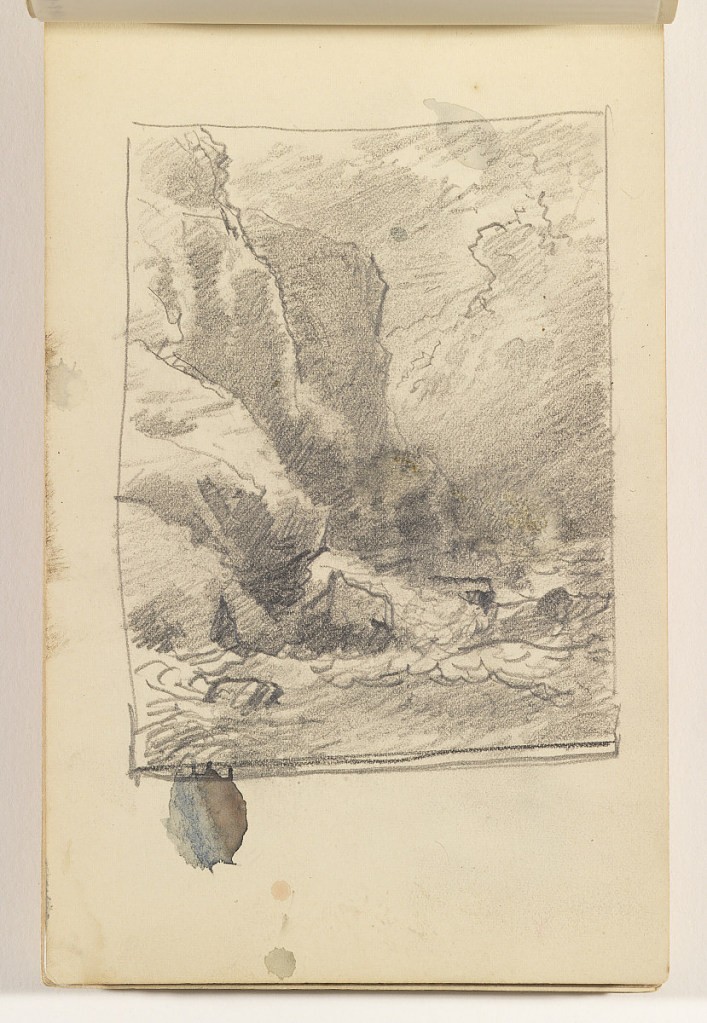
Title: Rough Study of Choppy Sea and Tall Cliffs
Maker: William Trost Richards, American, 1833–1905
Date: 1885–90
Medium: Graphite on cream wove paper, bound
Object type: Sketchbook folio
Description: Ocean in foreground with large, tall cliffs at left.